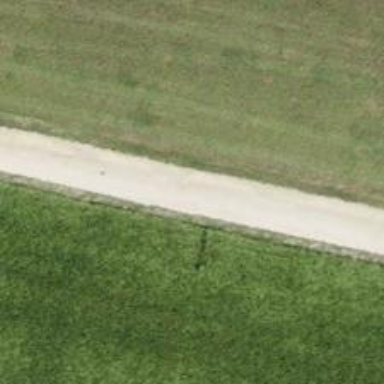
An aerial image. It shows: Unpaved track with grade3 track type.